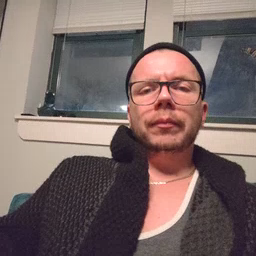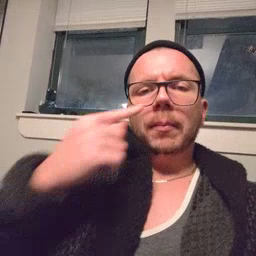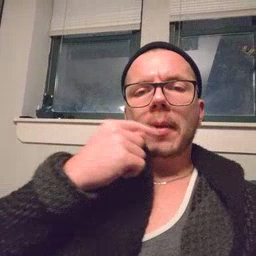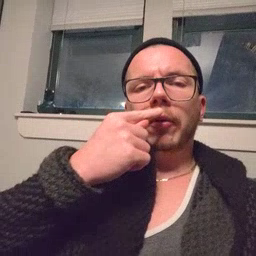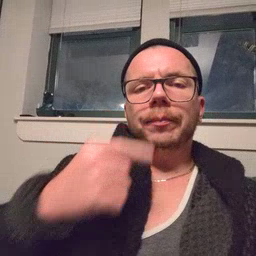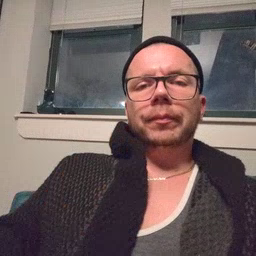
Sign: mouth